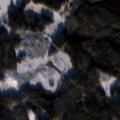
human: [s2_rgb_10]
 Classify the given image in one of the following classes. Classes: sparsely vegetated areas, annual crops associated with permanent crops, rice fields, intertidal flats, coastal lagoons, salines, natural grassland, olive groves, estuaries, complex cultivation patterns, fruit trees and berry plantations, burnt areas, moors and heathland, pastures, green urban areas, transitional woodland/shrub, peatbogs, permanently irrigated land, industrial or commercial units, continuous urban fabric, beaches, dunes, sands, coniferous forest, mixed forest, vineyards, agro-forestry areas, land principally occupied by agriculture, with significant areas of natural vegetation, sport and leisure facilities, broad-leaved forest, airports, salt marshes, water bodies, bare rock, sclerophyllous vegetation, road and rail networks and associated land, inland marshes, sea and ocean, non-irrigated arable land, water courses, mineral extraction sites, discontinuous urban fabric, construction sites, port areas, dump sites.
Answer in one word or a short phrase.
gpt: coniferous forest, mixed forest, transitional woodland/shrub, water bodies